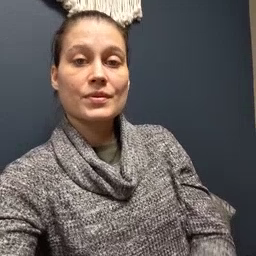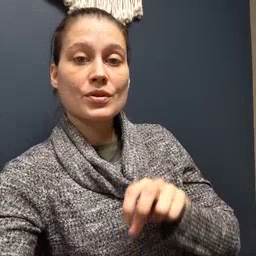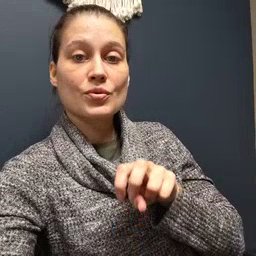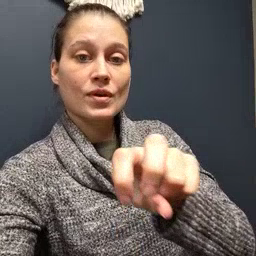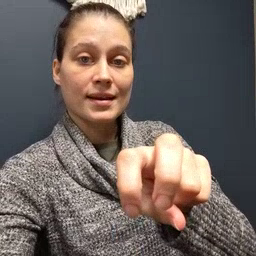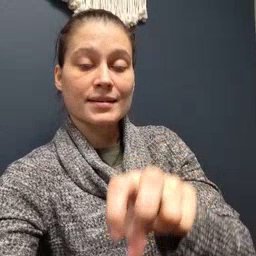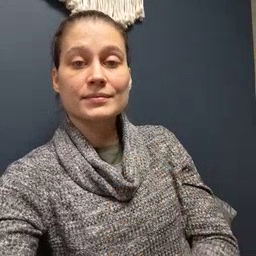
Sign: ride